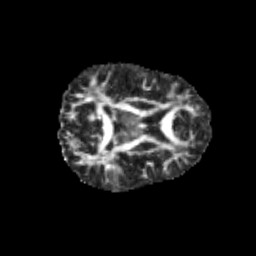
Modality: FA
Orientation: axial
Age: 12
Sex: female
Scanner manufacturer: siemens
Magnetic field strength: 3 T
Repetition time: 3.8 s
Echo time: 0.07 s